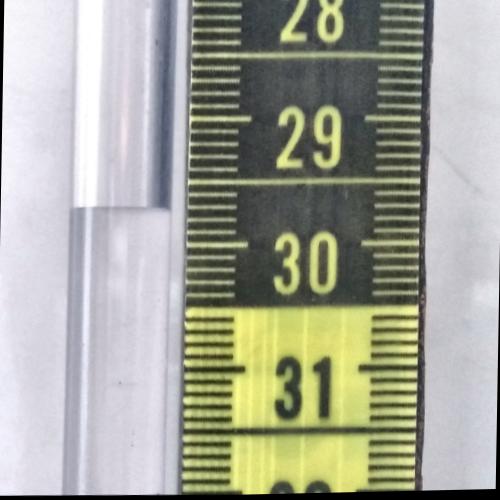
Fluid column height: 29.7 cm